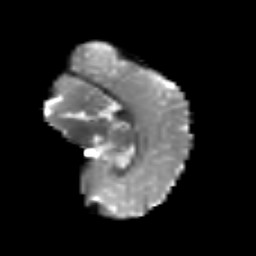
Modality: T2w
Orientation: sagittal
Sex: male
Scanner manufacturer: siemens
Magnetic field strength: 3 T
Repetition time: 5 s
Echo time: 0.071 s